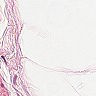
Metastatic tissue present: no